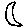
Label: moon